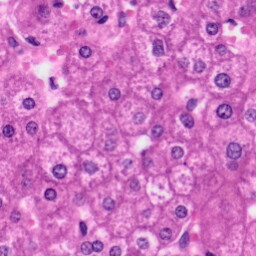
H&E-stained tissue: Liver